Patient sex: F
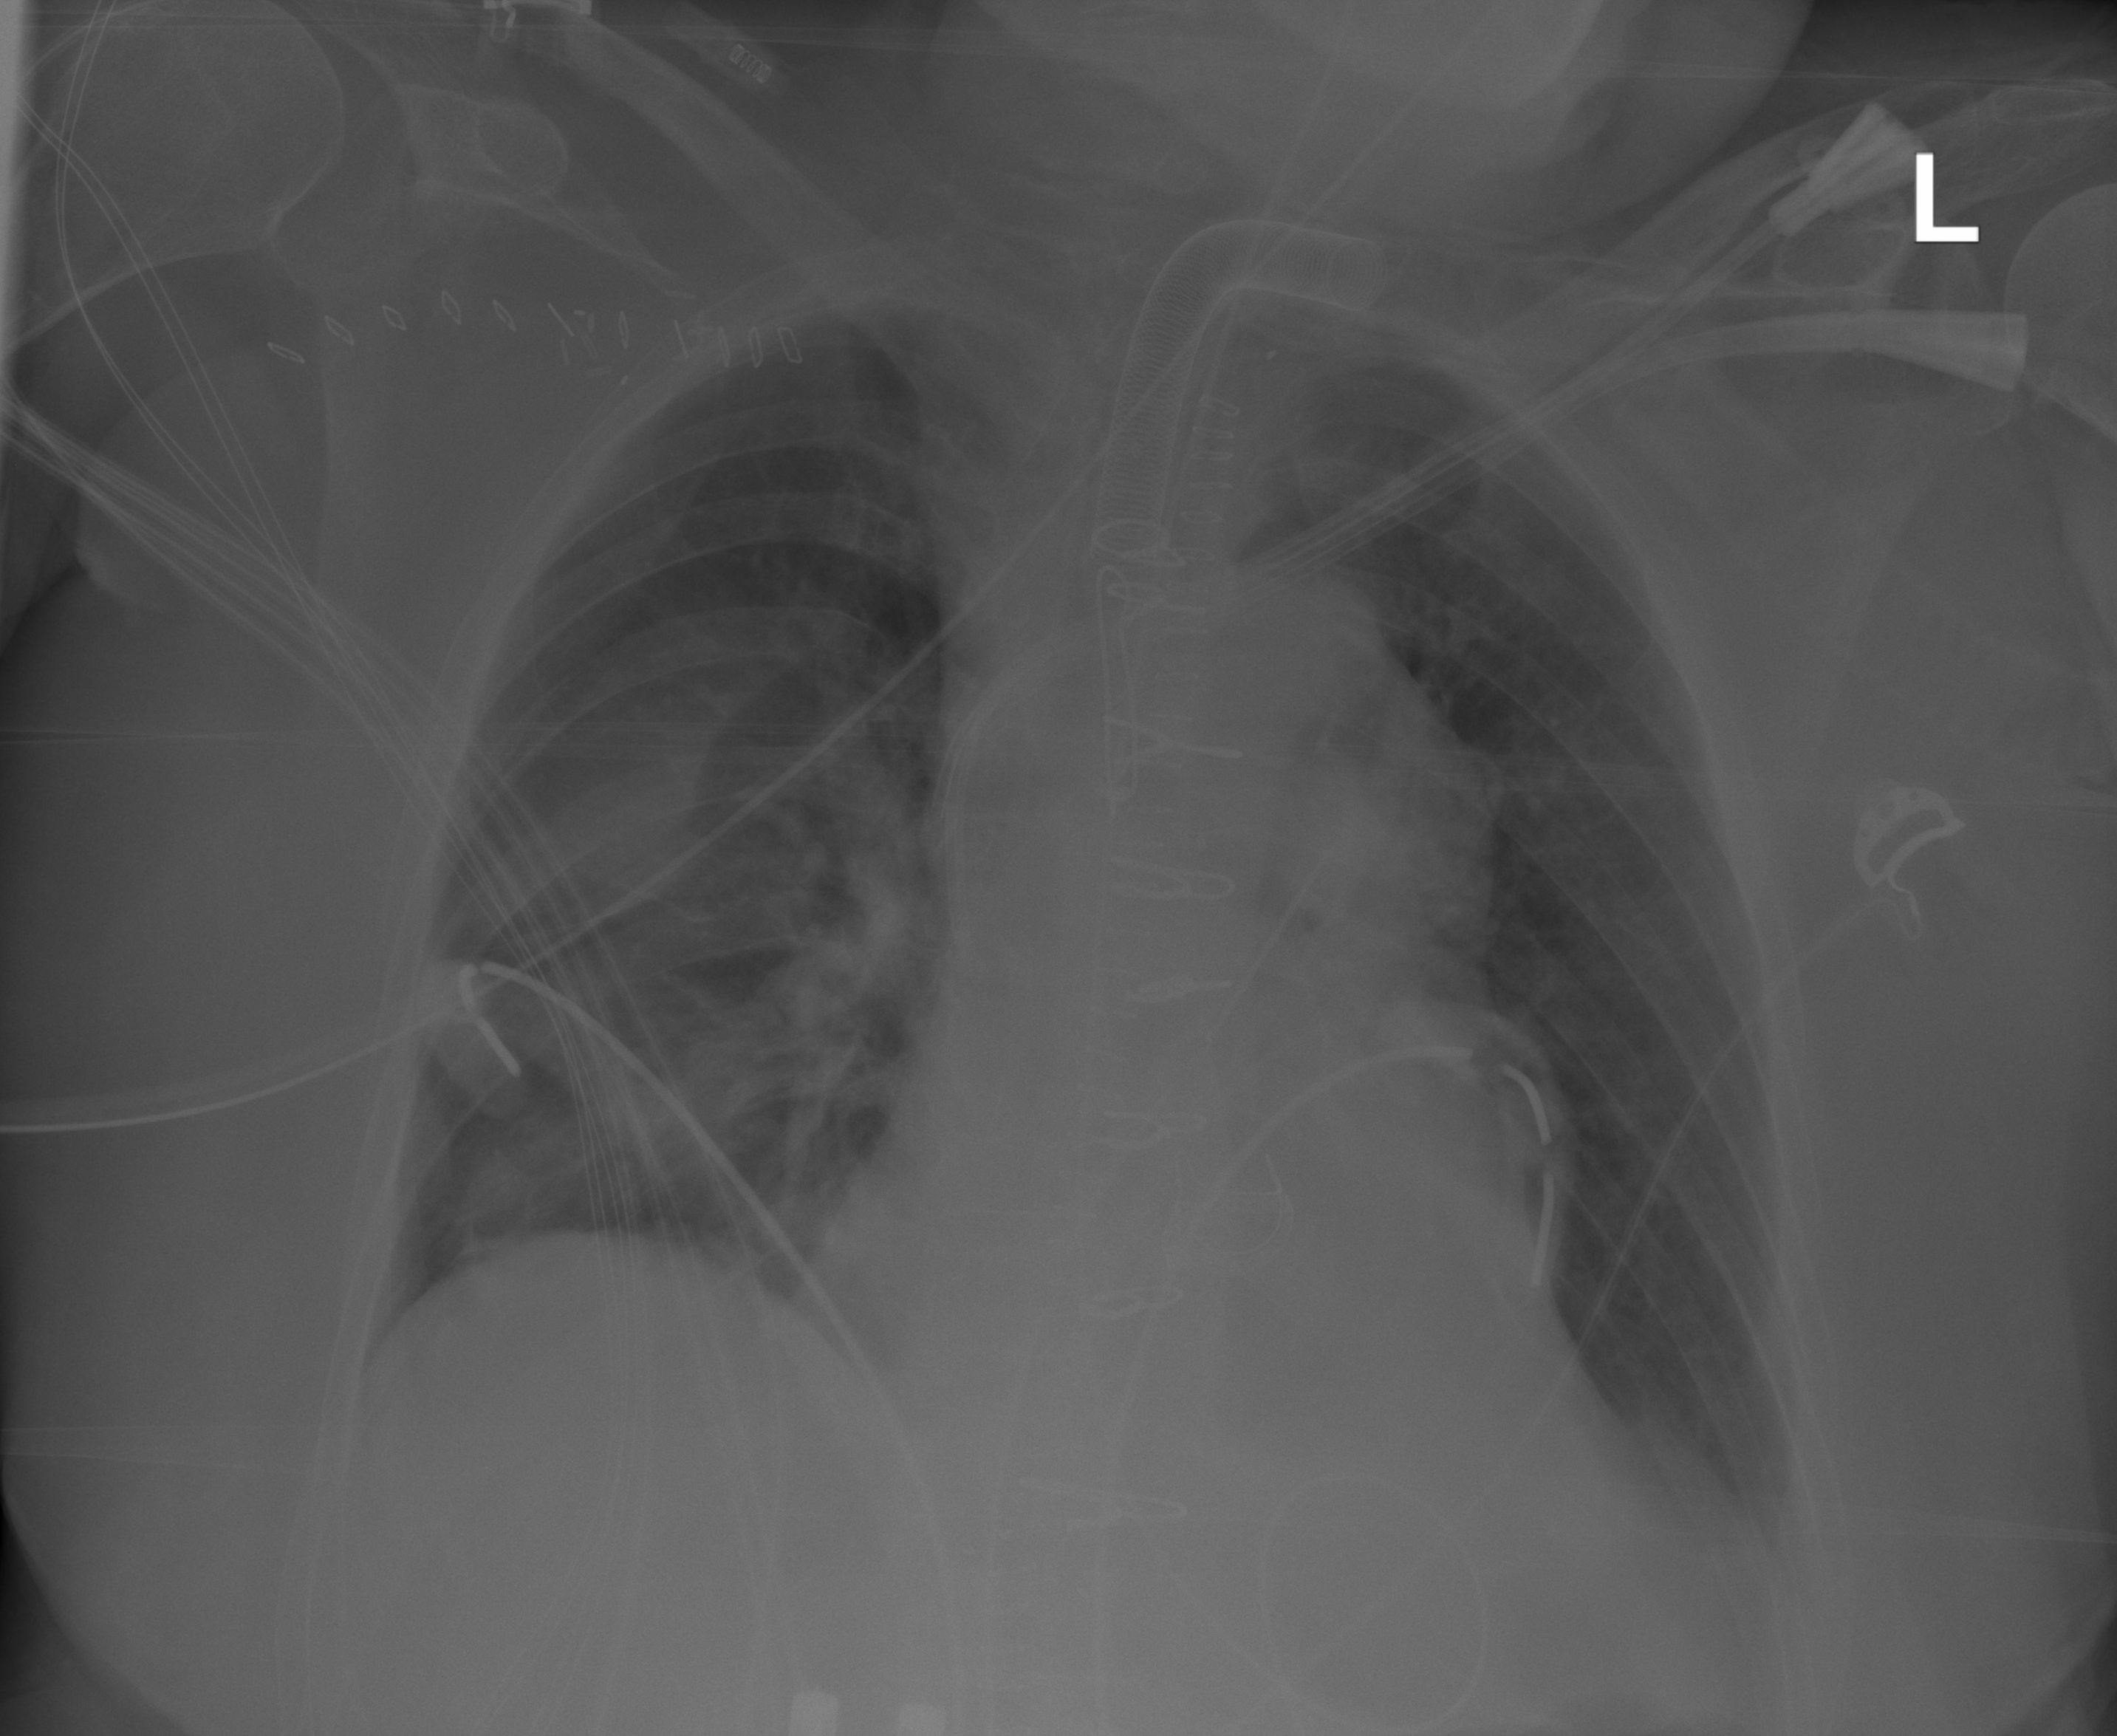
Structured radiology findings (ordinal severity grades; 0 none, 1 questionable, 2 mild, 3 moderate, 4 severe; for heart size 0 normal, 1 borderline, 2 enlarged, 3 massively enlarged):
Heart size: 2
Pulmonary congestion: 2
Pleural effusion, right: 0
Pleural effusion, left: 2
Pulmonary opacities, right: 2
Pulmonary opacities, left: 0
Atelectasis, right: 2
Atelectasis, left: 2